Question: Following is the python script to generate a plot using matplotlib.
'''
#!/usr/bin/python
import matplotlib.pyplot as plt
import time
import numpy as np
from scipy.interpolate import spline
# Local variables
x = []
y = []
# Open the data file for reading lines
datafile = open('testdata1.txt', 'r')
sepfile = datafile.read().split('
')
datafile.close()
# Create a canvas to place the subgraphs
canvas = plt.figure()
rect = canvas.patch
rect.set_facecolor('white')
# Iterate through the lines and parse them
for datapair in sepfile:
if datapair:
xypair = datapair.split(' ')
x.append(int(xypair[1]))
y.append(int(xypair[3]))
# Define the matrix of 1x1 to place subplots
# Placing the plot1 on 1x1 matrix, at pos 1
sp1 = canvas.add_subplot(1,1,1, axisbg='w')
sp1.plot(x, y, 'red', linewidth=2)
# Colorcode the tick tabs
sp1.tick_params(axis='x', colors='red')
sp1.tick_params(axis='y', colors='red')
# Colorcode the spine of the graph
sp1.spines['bottom'].set_color('r')
sp1.spines['top'].set_color('r')
sp1.spines['left'].set_color('r')
sp1.spines['right'].set_color('r')
# Put the title and labels
sp1.set_title('matplotlib example 1', color='red')
sp1.set_xlabel('matplot x label', color='red')
sp1.set_ylabel('matplot y label', color='red')
# Show the plot/image
plt.tight_layout()
plt.grid(alpha=0.8)
plt.savefig("example6.eps")
plt.show()
'''
It generates the plot as

I am trying to generate a SMOOTH graph instead of lines, but failed to achieve the result. I was trying to follow this video: <URL>
Can someone please suggest me changes?
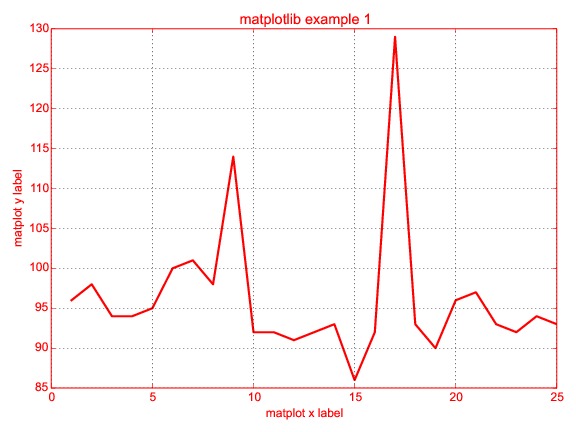
Answer: I got this working! Thanks for the comments. Here is the updated code.
'''
#!/usr/bin/python
import matplotlib.pyplot as plt
import time
import numpy as np
from scipy.interpolate import spline
# Local variables
x = []
y = []
# Open the data file for reading lines
datafile = open('testdata1.txt', 'r')
sepfile = datafile.read().split('
')
datafile.close()
# Create a canvas to place the subgraphs
canvas = plt.figure()
rect = canvas.patch
rect.set_facecolor('white')
# Iterate through the lines and parse them
for datapair in sepfile:
if datapair:
xypair = datapair.split(' ')
x.append(int(xypair[1]))
y.append(int(xypair[3]))
x_sm = np.array(x)
y_sm = np.array(y)
x_smooth = np.linspace(x_sm.min(), x_sm.max(), 200)
y_smooth = spline(x, y, x_smooth)
# Define the matrix of 1x1 to place subplots
# Placing the plot1 on 1x1 matrix, at pos 1
sp1 = canvas.add_subplot(1,1,1, axisbg='w')
#sp1.plot(x, y, 'red', linewidth=2)
sp1.plot(x_smooth, y_smooth, 'red', linewidth=1)
# Colorcode the tick tabs
sp1.tick_params(axis='x', colors='red')
sp1.tick_params(axis='y', colors='red')
# Colorcode the spine of the graph
sp1.spines['bottom'].set_color('r')
sp1.spines['top'].set_color('r')
sp1.spines['left'].set_color('r')
sp1.spines['right'].set_color('r')
# Put the title and labels
sp1.set_title('matplotlib example 1', color='red')
sp1.set_xlabel('matplot x label', color='red')
sp1.set_ylabel('matplot y label', color='red')
# Show the plot/image
plt.tight_layout()
plt.grid(alpha=0.8)
plt.savefig("example6.eps")
plt.show()
'''
New plot looks like this.